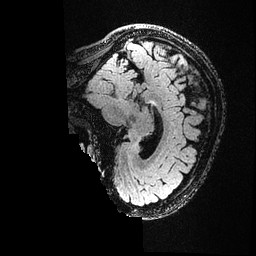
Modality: FLAIR
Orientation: sagittal
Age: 55
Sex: female
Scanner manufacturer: ge
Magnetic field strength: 3 T
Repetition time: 4.802 s
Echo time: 0.1171 s